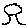
Label: tree